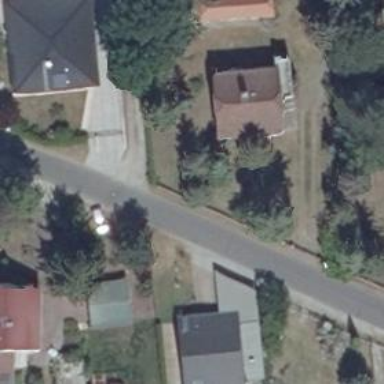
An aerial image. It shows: Residential road with compacted surface.